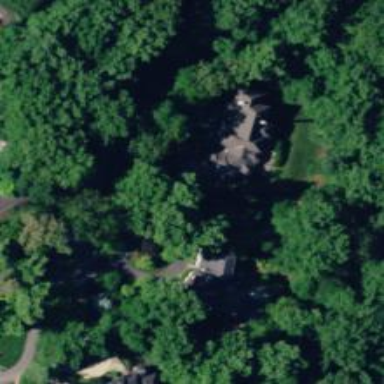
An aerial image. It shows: Driveway.